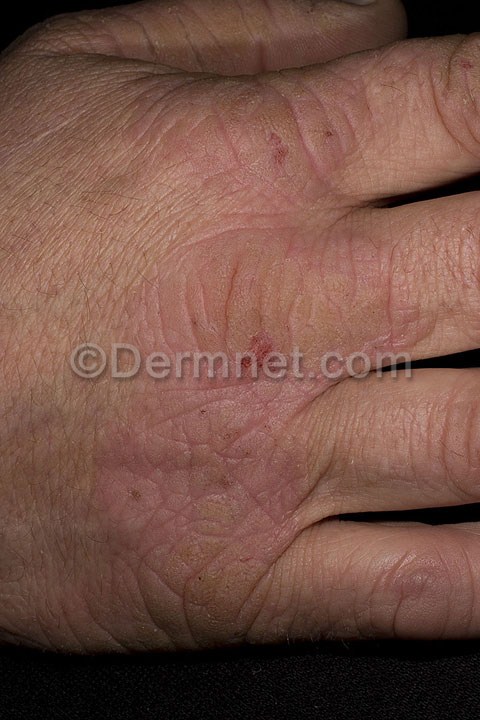
Disease: Psoriasis pictures Lichen Planus and related diseases